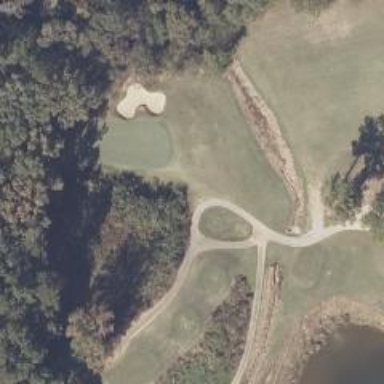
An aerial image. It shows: Golf hole.